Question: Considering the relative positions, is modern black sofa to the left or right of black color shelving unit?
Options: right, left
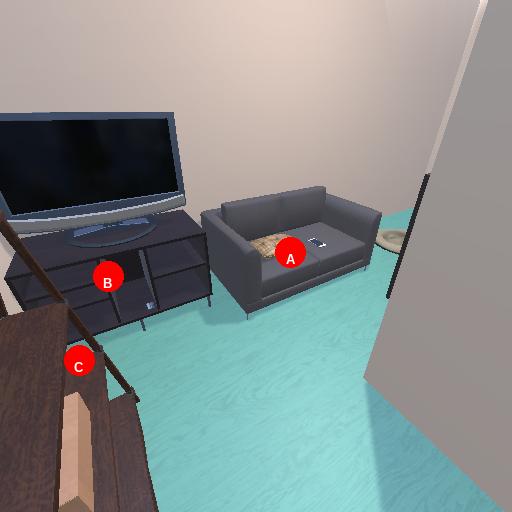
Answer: right